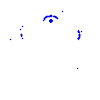
Particle: kaon